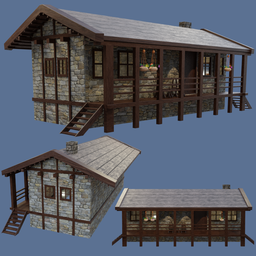
Label: architecture